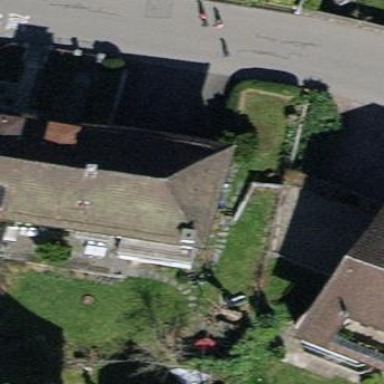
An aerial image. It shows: Semidetached house with hipped roof.